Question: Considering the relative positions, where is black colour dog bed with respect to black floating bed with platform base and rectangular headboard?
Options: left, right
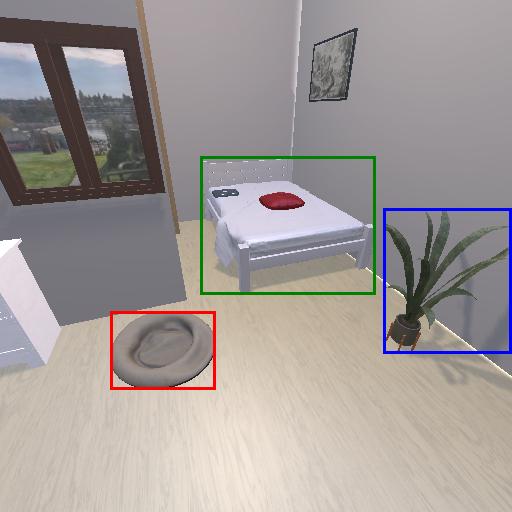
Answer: left